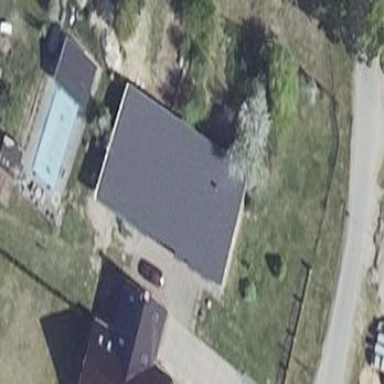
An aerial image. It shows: Shed building.